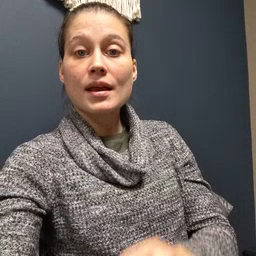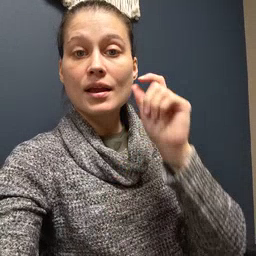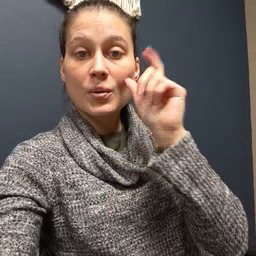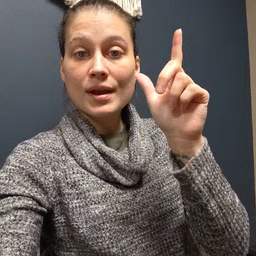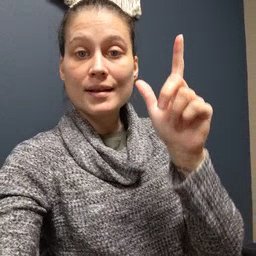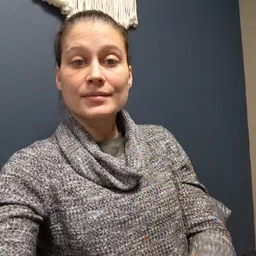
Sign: awake